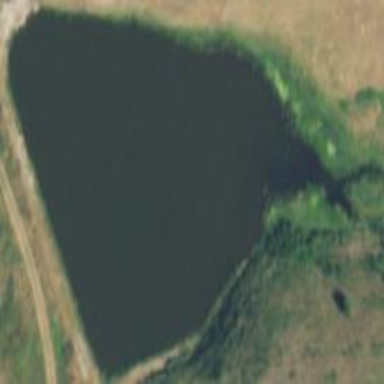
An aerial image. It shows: Reservoir area.